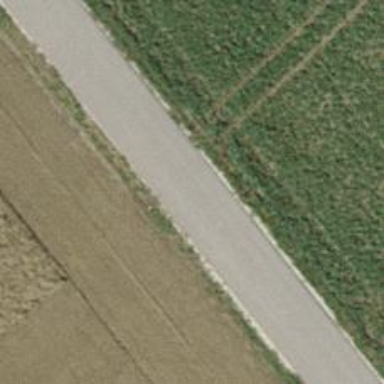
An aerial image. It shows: Asphalt cycleway.